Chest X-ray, AP view. Patient: 28 years old, sex M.
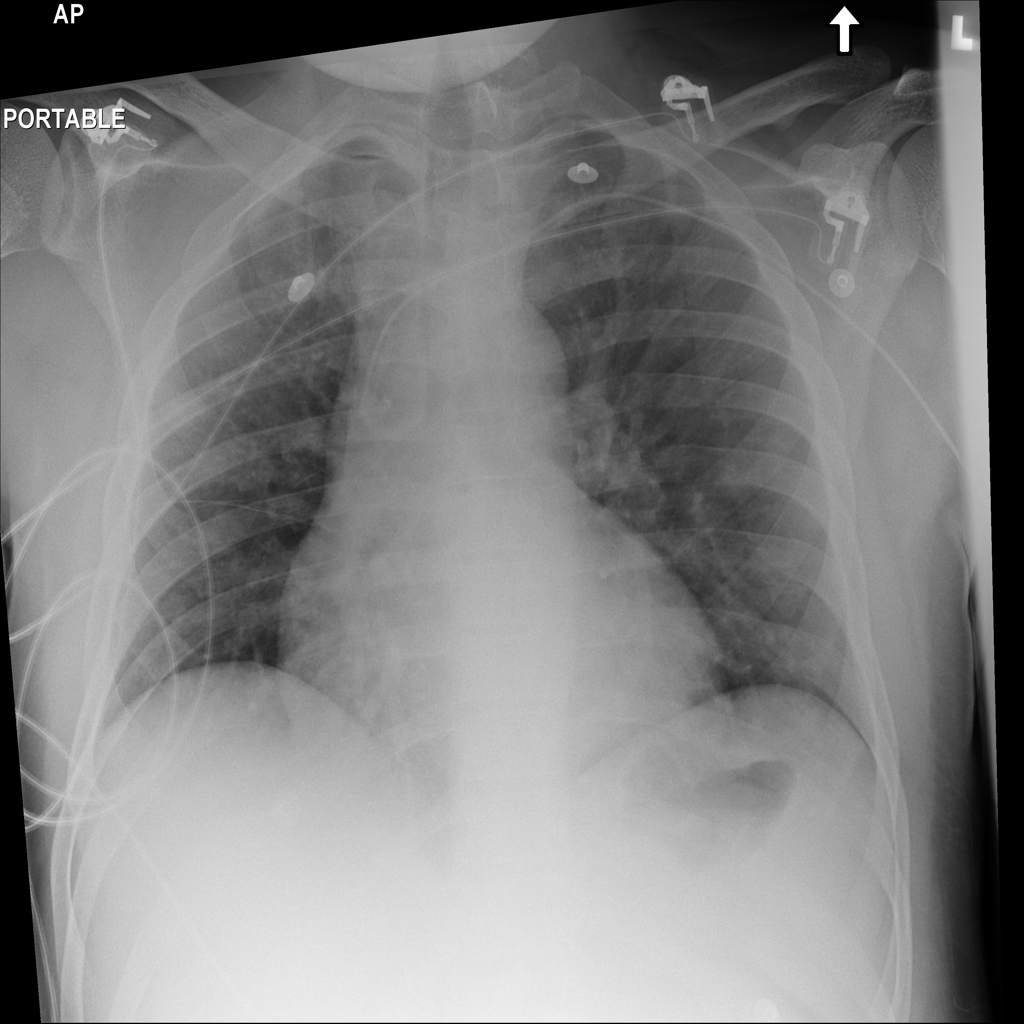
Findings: Cardiomegaly, Effusion